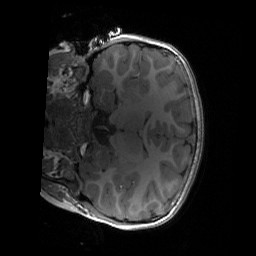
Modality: T1w
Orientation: coronal
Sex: female
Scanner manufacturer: siemens
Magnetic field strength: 3 T
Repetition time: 1.9 s
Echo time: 0.00243 s